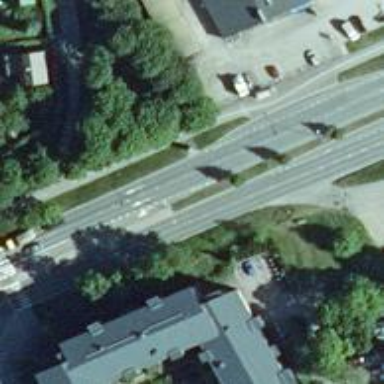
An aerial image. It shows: Asphalt road classified as primary highway.